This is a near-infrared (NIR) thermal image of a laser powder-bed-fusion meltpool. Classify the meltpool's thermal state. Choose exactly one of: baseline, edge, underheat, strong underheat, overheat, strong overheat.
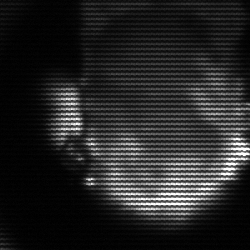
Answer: baseline